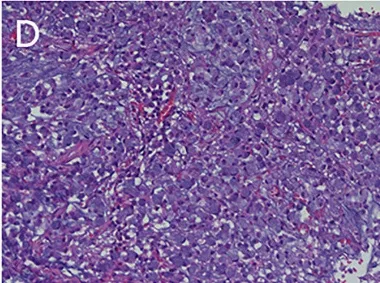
Preoperative pathological images of the descending duodenal mass, left lung mass, left upper bronchus, and left supraclavicular lymph node. (D) Left supraclavicular lymph node, lymph node cancer metastasis, poorly cohesive carcinoma was considered.
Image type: pathology (h&e)